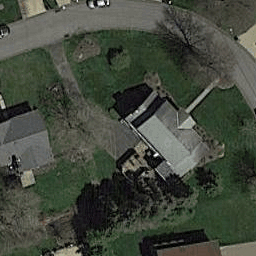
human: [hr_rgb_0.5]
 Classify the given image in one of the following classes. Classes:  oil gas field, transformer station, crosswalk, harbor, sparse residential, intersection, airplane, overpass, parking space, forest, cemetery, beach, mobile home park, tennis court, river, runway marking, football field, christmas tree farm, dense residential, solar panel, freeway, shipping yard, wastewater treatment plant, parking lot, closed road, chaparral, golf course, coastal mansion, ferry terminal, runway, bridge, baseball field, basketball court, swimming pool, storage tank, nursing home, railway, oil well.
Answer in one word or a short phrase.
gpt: sparse residential